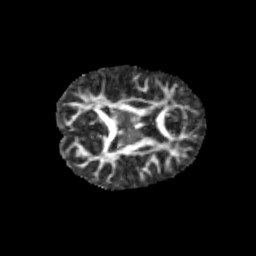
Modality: FA
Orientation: axial
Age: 11
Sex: female
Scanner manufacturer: siemens
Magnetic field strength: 3 T
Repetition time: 3.8 s
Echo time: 0.07 s